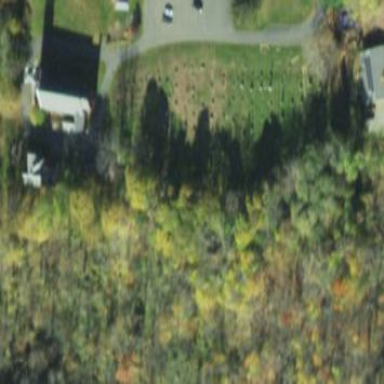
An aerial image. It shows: Cemetery.